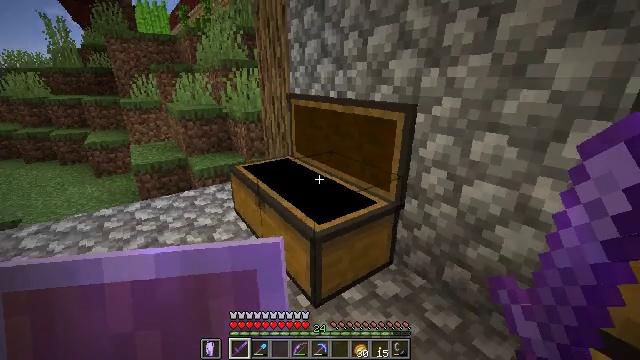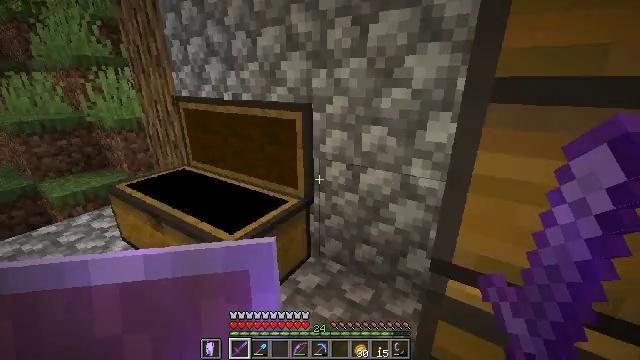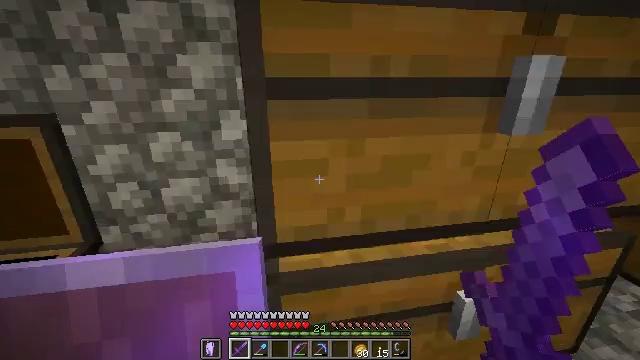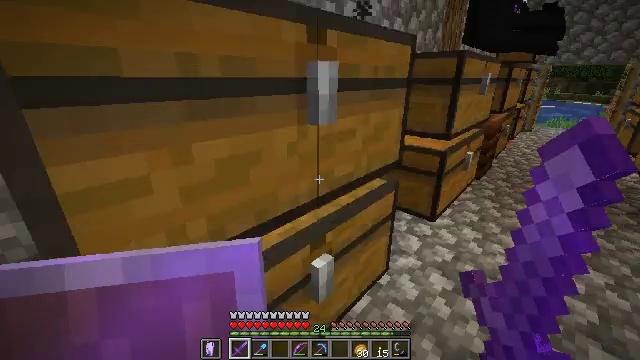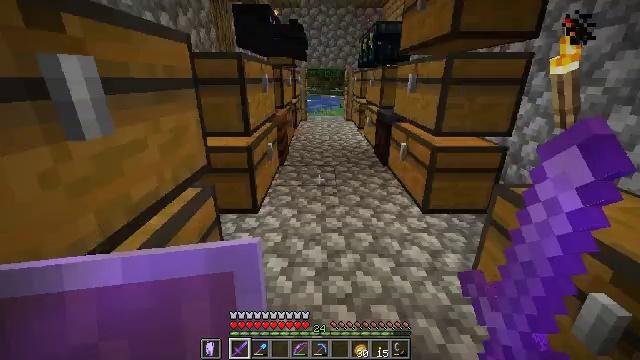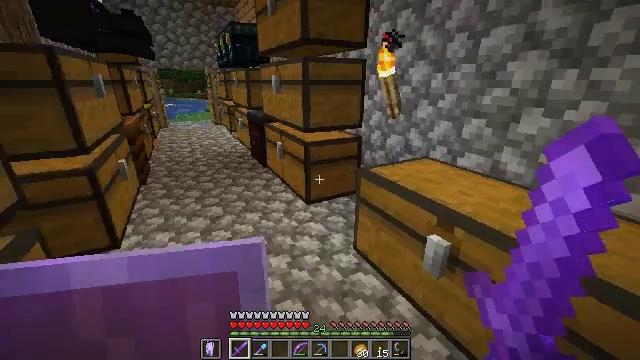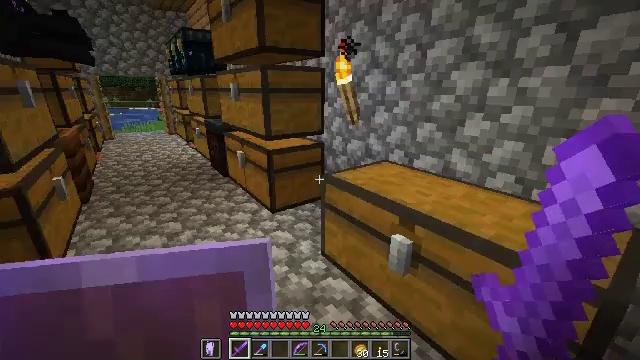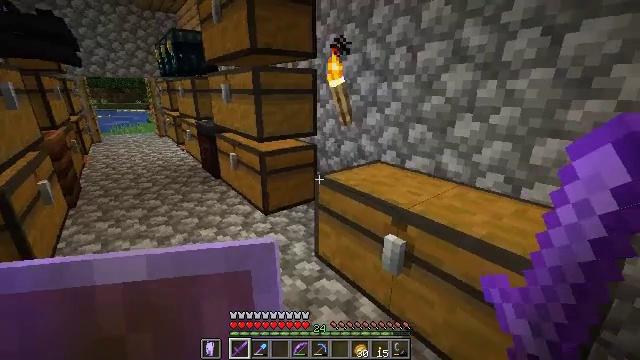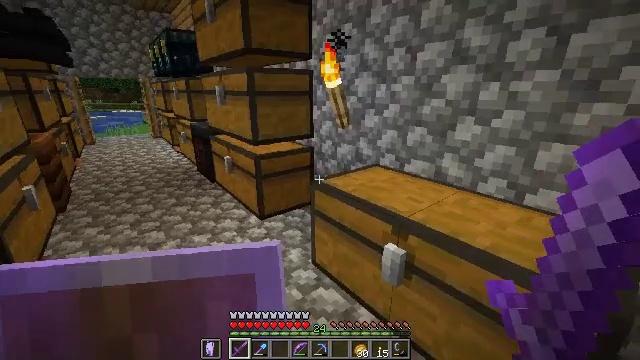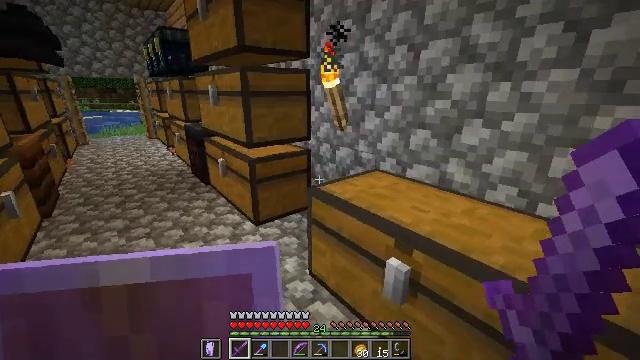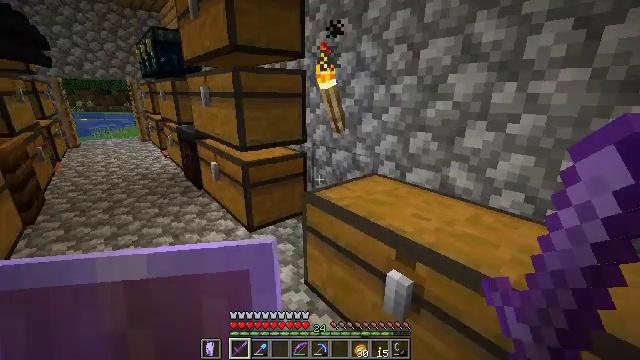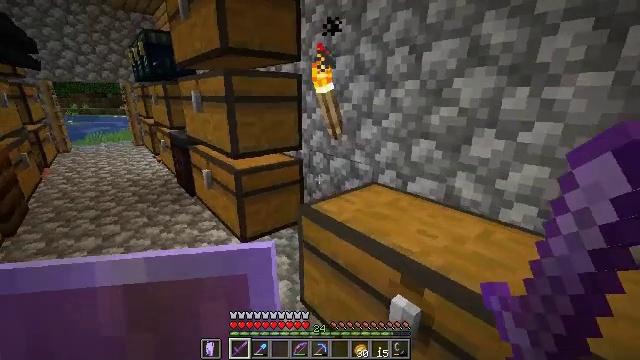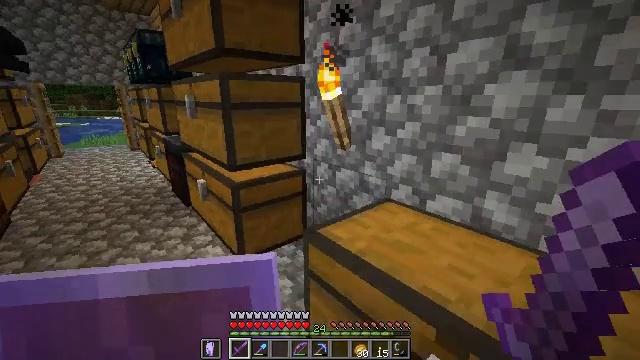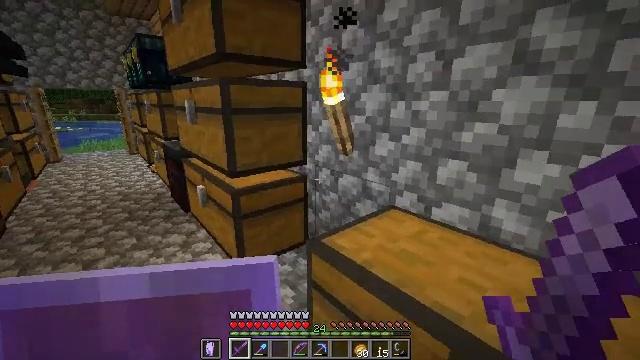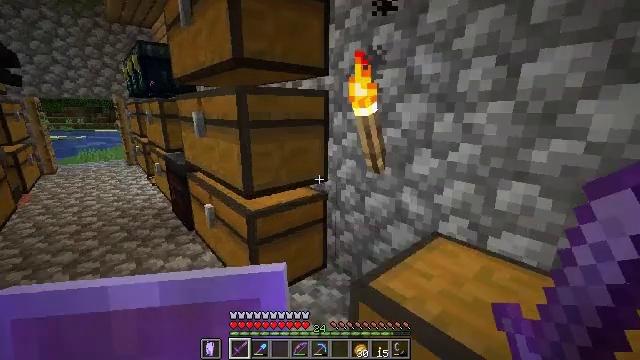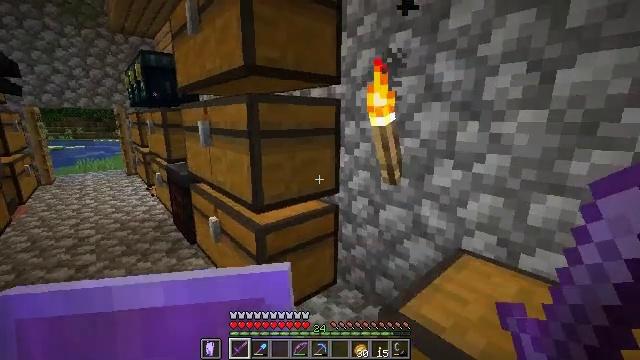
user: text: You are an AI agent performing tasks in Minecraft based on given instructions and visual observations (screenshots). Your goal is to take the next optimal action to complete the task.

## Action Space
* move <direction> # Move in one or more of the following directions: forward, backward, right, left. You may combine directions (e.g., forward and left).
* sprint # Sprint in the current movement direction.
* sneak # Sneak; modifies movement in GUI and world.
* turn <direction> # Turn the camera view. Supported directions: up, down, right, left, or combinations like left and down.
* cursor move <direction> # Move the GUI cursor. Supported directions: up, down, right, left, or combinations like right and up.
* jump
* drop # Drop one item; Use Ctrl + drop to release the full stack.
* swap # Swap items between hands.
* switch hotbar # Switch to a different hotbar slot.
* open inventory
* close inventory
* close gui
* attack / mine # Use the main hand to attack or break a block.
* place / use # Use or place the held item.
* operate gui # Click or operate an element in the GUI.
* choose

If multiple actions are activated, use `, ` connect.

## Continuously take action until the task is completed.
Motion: motion action
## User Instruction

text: Use ancient debris in the furnace to create netherite scrap.
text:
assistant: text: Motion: turn right
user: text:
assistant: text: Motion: turn right
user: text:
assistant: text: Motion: turn right
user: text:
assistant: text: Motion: turn right
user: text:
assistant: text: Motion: turn right
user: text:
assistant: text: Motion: turn right and up
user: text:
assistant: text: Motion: turn right
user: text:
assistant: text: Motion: move forward
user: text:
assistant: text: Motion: move forward
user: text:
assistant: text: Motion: move forward
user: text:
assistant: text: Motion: move forward
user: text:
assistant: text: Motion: move forward and move left
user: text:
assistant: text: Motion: move forward and move left
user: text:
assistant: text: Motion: move forward and move left, turn up
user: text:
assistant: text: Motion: move forward and move left, turn up
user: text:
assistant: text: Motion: move forward and move left, turn up
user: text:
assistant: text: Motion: move forward and move left
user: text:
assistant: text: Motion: move left, use / place
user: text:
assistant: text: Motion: use / place
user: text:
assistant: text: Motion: use / place
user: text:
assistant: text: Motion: no_op
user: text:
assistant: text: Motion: no_op
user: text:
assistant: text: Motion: open gui
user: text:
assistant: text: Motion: no_op
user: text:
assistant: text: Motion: no_op
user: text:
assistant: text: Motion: no_op
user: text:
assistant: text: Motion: no_op
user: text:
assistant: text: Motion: no_op
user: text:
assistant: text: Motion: no_op
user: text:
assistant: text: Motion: no_op